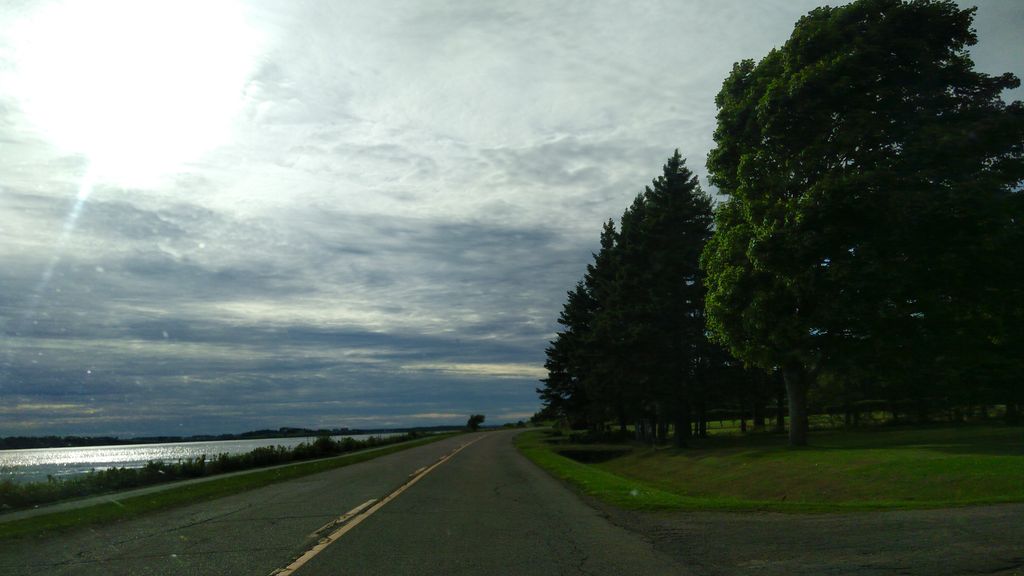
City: charlottetown